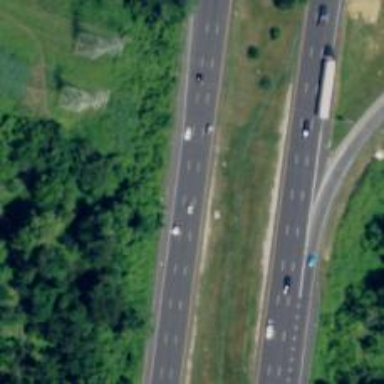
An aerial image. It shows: Asphalt motorway.